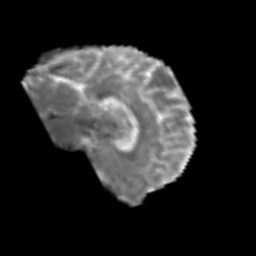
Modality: MD
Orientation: sagittal
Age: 68
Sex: male
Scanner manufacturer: siemens
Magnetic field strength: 3 T
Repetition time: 6.1 s
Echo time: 0.101 s